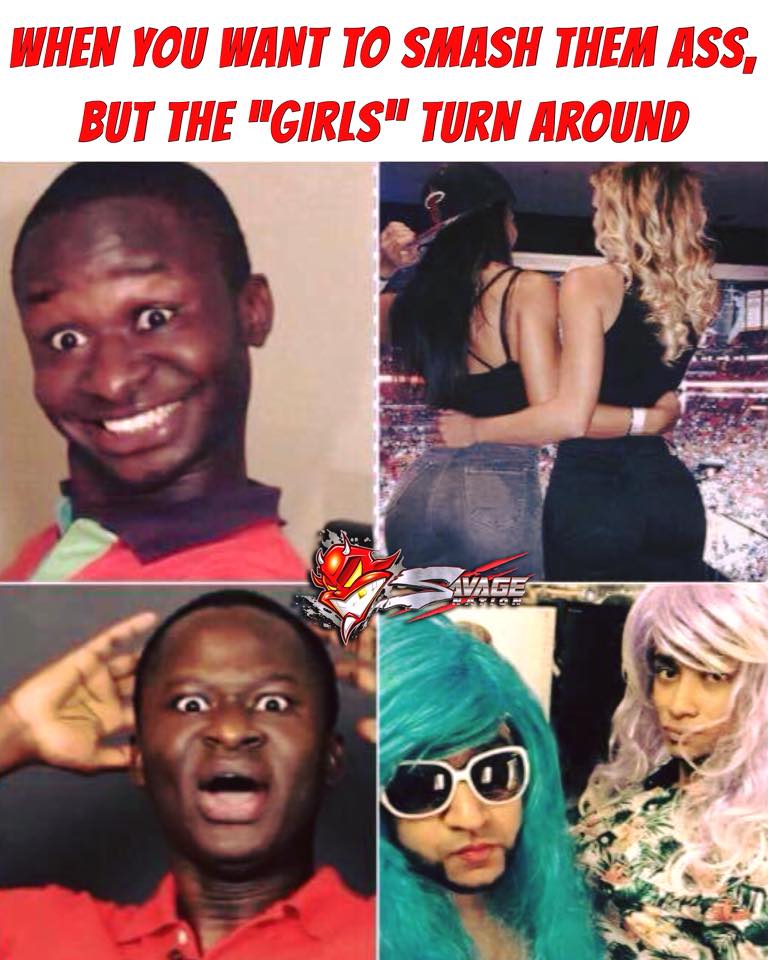
Caption: WHEN YOU WANT TO SMASH THEM ASS, BUT THE "GIRLS" TURN AROUND
Label: hate